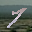
Label: 7